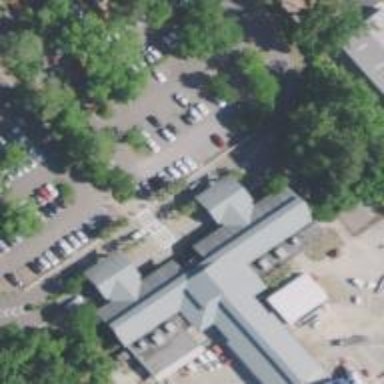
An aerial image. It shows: Car rental facility.